Question: I am running a loop in Python 3 using Selenium that goes to a website, inputs a username + password, enters a company name in the search (Then for particular companies it crashes), and acquires some text. Each Loop is being produced to find the revenue for a particular company, this error messages pops up for a majority of the searches but not all of them. I find that the error happens when the search button is clicked on after the company name is inputted into the search bar.

'''
def rev_finder(company,driver):
page = 'https://corporateaffiliations.com/Nonsub/AccountHelp'
driver.get(page)
user = driver.find_element_by_id('strUserName')
user.clear()
user.send_keys(username)
password = driver.find_element_by_id('strPassword')
password.clear()
password.send_keys(password1)
button = driver.find_element_by_id('signOn')
button.click()
driver.implicitly_wait(5)
search = driver.find_element_by_id('VAL_Name')
search.click()
search.send_keys(company)
parent = driver.find_element_by_name('VAL_ParentMember')
parent.click()
button = driver.find_element_by_name('buttonSearch')
button.click()
driver.implicitly_wait(5)
revenue = driver.find_element_by_xpath("/html/body/div/div[3]/div/table/tbody/tr/td/form/table[2]/tbody/tr[2]/td[6]/div").get_attribute("innerHTML")
return revenue
def remove(string):
string.replace("INC","").replace("Inc","").replace(".","").replace(",","")
return string
companies = sheet['Company']
companies = companies[1:4]
revenue = []
for company in companies:
company = remove(company)
try:
driver = webdriver.Firefox(executable_path=r'C:\Users\ktorres\Downloads\geckodriver-v0.24.0-win64\geckodriver')
rev = rev_finder(company,driver)
except:
rev = 'Check Manually'
revenue.append(rev)
'''
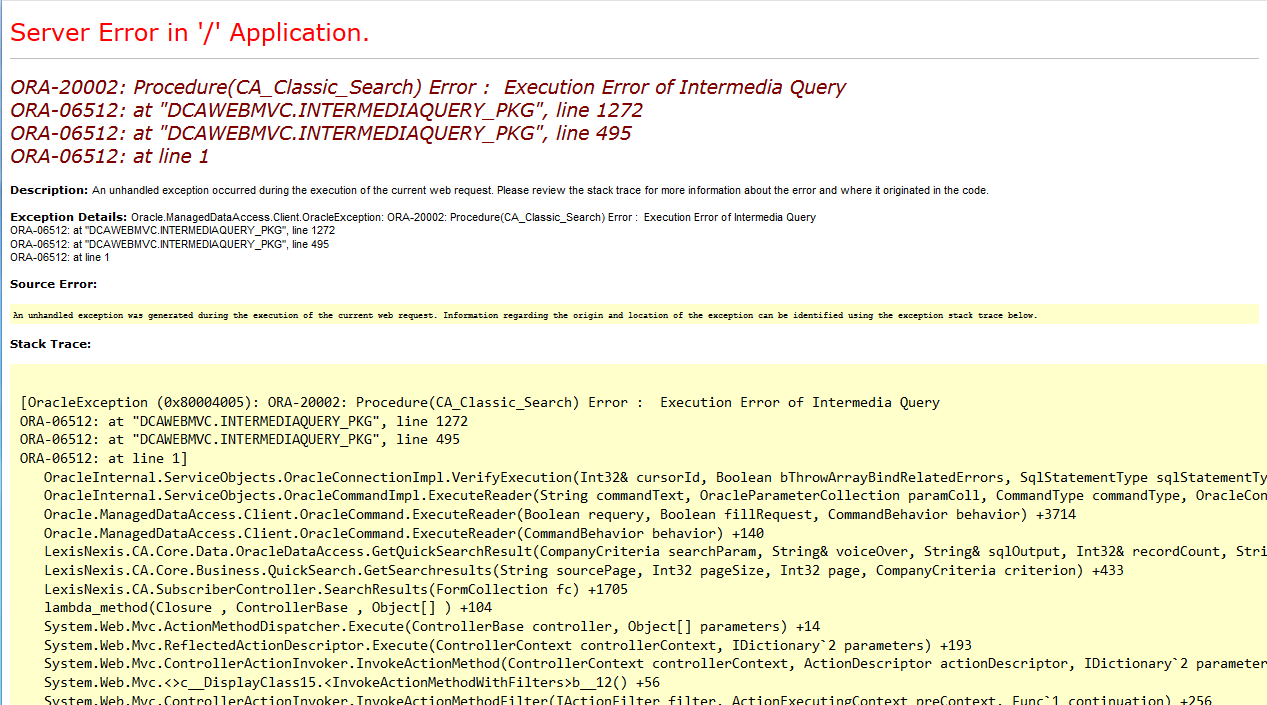
Answer: This error message...
'''
"Server Error in '/' Application"
Oracle.ManagedDataAccess.Client.Oracle.Exception: ORA-20002: Procedure(CA_Clasic_Search)Error : Execution Error of Intermedia Query
'''
...implies that when attempting to change the service request owner it cannot be changed because there is an active workflow.
Your main issue is the timing of invoking 'click()' on the element identified as 'driver.find_element_by_name('buttonSearch')' was too early as there were some / updating the <URL>.
You can find a detailed discussion on this error in <URL>
---
## Solution
You need to induce for the desired and you can use the following solution:
'''
WebDriverWait(driver, 10).until(EC.element_to_be_clickable((By.NAME, "buttonSearch"))).click()
'''